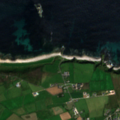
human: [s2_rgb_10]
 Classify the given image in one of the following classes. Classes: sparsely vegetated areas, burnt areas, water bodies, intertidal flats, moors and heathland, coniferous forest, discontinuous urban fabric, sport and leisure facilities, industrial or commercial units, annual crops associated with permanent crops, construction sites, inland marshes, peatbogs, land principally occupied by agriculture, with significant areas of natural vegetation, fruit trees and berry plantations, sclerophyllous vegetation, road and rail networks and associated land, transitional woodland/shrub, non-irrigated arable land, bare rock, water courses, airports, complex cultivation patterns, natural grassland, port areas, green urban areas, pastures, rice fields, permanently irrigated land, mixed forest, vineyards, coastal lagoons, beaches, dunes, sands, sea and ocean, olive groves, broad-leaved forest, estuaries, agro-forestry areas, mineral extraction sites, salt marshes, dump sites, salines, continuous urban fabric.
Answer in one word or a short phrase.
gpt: pastures, moors and heathland, sea and ocean